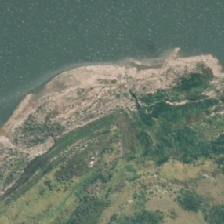
Land cover: lake_pond